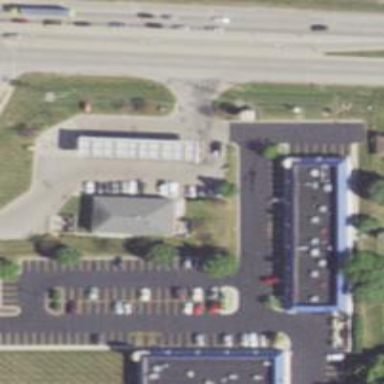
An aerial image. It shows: Convenience shop.